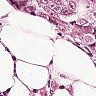
Metastatic tissue present: yes